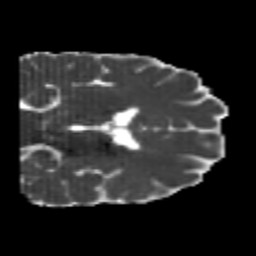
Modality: MD
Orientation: coronal
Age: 21
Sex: male
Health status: healthy
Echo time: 0.074 s